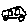
Label: car